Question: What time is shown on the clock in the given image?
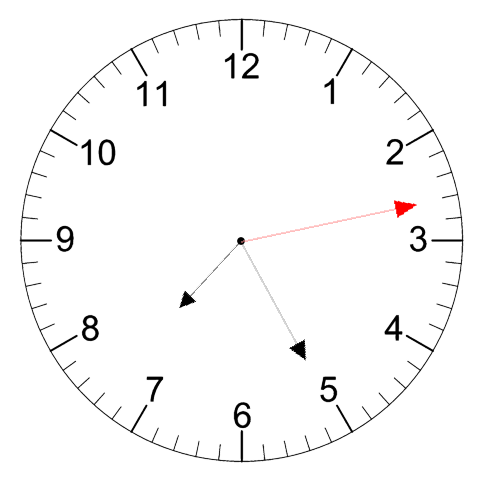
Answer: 07:25:13